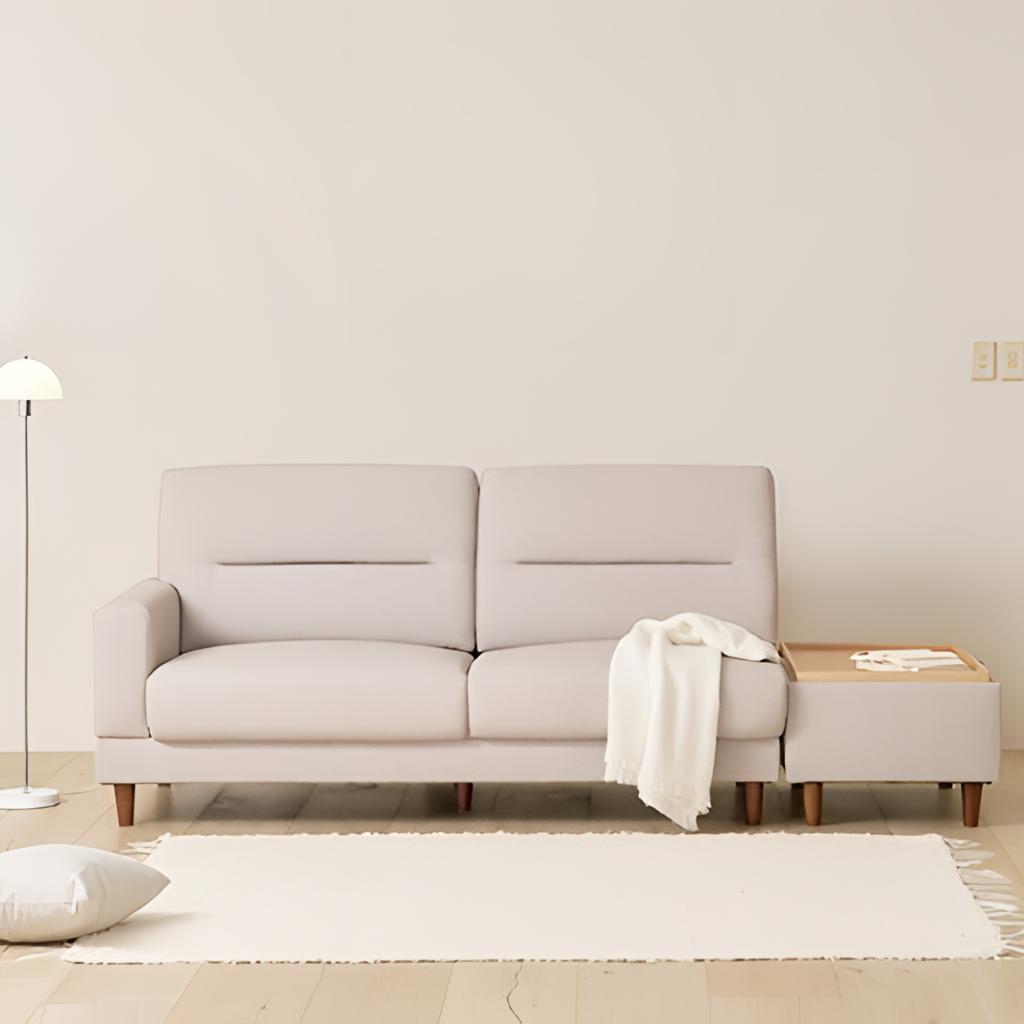
living room, fabric sofa, paint wallpaper, with solid pattern, minimalist, tan wood flooring, with plank pattern